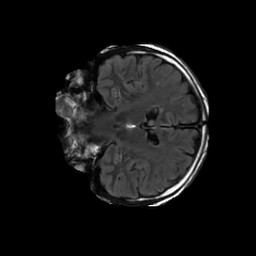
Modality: FLAIR
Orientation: coronal
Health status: ill
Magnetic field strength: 3 T